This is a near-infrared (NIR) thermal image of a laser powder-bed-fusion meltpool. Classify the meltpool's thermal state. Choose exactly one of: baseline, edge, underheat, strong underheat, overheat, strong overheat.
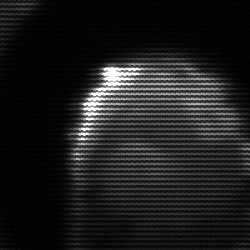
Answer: edge